Interaction volume radius: 10 \u00c5
Interaction volume height: 20 \u00c5
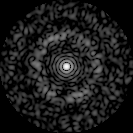
Disorder parameter: 0.8336